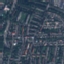
Land use / land cover: Residential